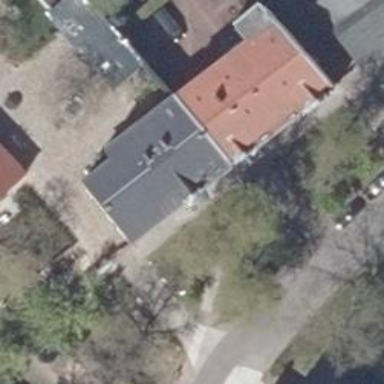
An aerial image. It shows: Residential building with gabled roof made of dark grey roof tiles.